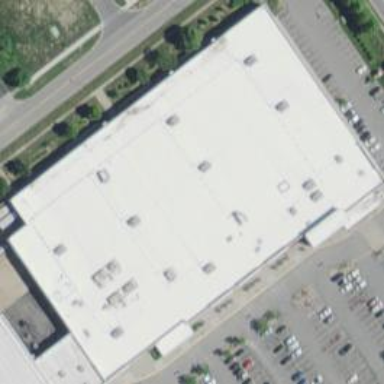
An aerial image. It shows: Department store building.